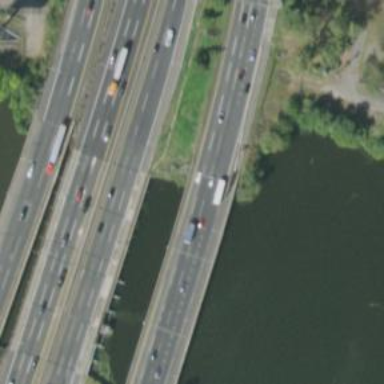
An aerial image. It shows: Man-made bridge.